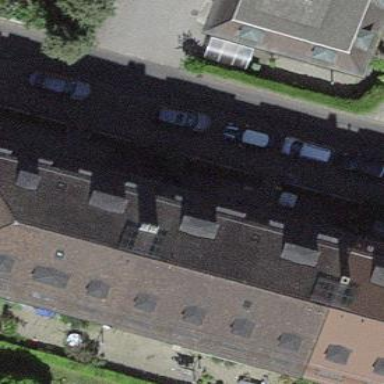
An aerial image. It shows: Hipped roof made of maroon roof tiles on apartment building.